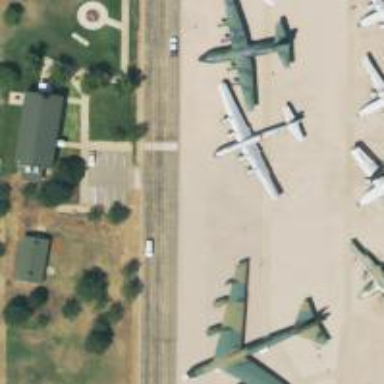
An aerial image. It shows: Historical memorial dedicated to aircraft.